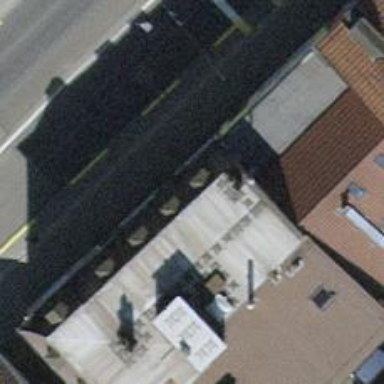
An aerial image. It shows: Bar.